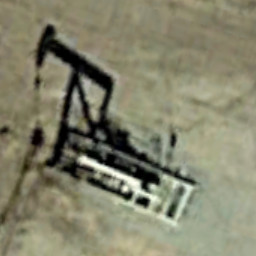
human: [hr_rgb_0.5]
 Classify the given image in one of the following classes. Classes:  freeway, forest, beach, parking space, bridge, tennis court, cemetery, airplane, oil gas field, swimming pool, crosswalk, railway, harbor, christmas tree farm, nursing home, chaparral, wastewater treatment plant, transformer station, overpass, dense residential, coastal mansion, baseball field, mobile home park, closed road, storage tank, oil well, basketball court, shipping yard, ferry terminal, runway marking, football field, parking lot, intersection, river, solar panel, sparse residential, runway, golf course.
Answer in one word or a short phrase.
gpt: oil well